Question: I just want to extract all the five a-tag data list of card which is nested the div tag as shown in the picture. How could I extract it?

I have tried this one,
'''
btag = []
for data in soup.find_all('div', id="mosaic-provider-jobcards"):
for atag in data:
atag = soup.find_all('a').append(btag)
print(btag)
'''
but it showed none. Can anyone help?
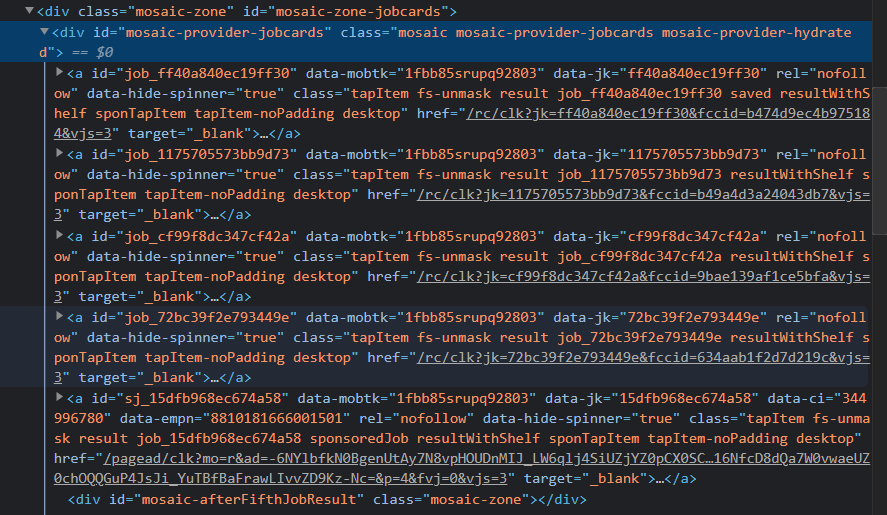
Answer: You can use CSS selectors:
'''
soup.select('#mosaic-provider-jobcards > a')
'''
<URL>